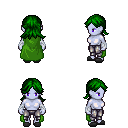
a pixel art fantasy rpg character, female body template, dark elf, purple skin, green cape, metal pants, green loose hair, white cloth bandages, gray slippers, four views (front, back, left, right), 2x2 character sprite sheet, small pixel art, hard edges, no anti-aliasing